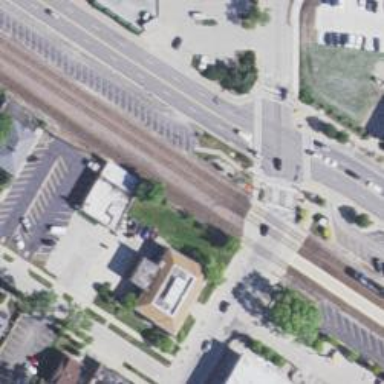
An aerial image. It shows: Railway crossing.